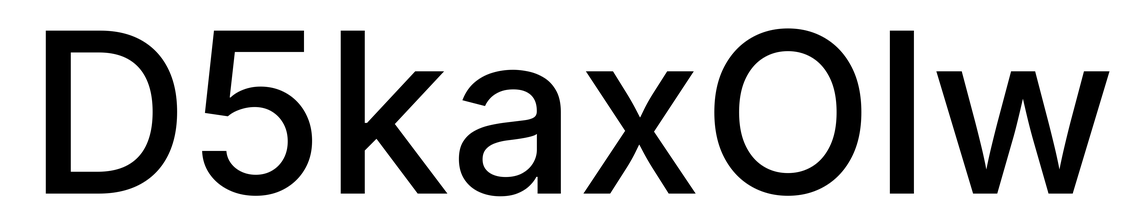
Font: Inter_Medium